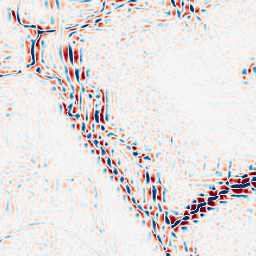
Category: wavelet
Decomposition family: wavelet_reverse_biorthogonal
Decomposition parameters: wavelet: rbio4.4
level: 3
Upsampling method: linear_exact
Upsampling parameters: scale: 2
Upsampling scale: 2